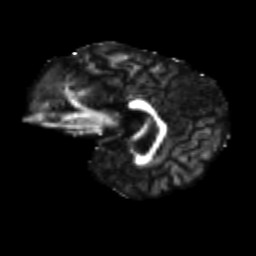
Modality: FA
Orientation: sagittal
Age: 61
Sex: female
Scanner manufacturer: siemens
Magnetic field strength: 3 T
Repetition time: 4.71 s
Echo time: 0.0906 s